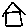
Label: house